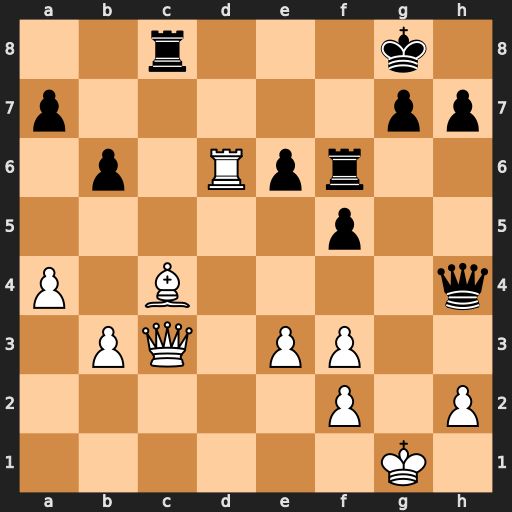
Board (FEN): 2r3k1/p5pp/1p1Rpr2/5p2/P1B4q/1PQ1PP2/5P1P/6K1
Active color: w
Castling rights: -
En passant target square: -
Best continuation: Bxe6+ Rxe6 Qxc8+